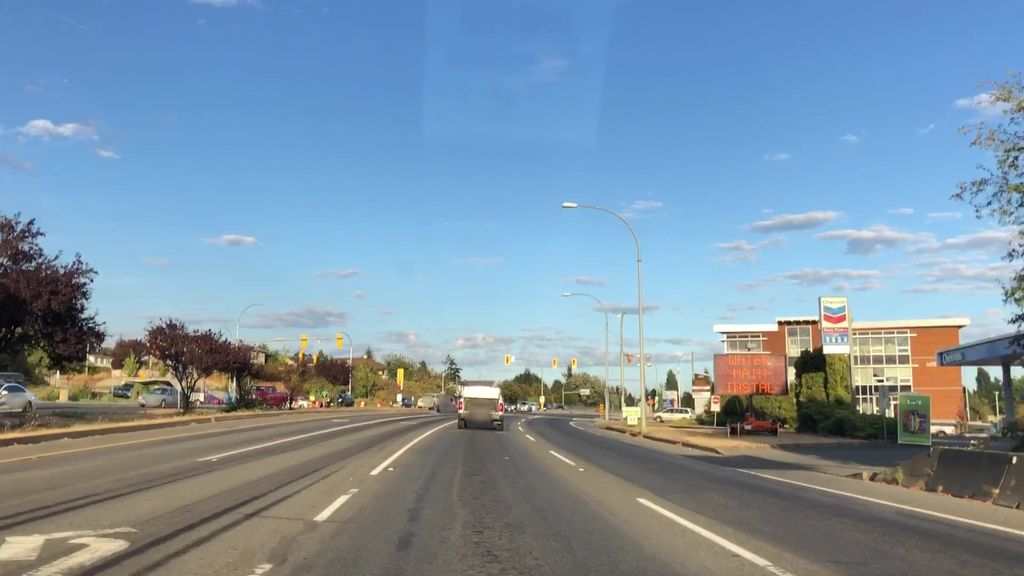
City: victoria